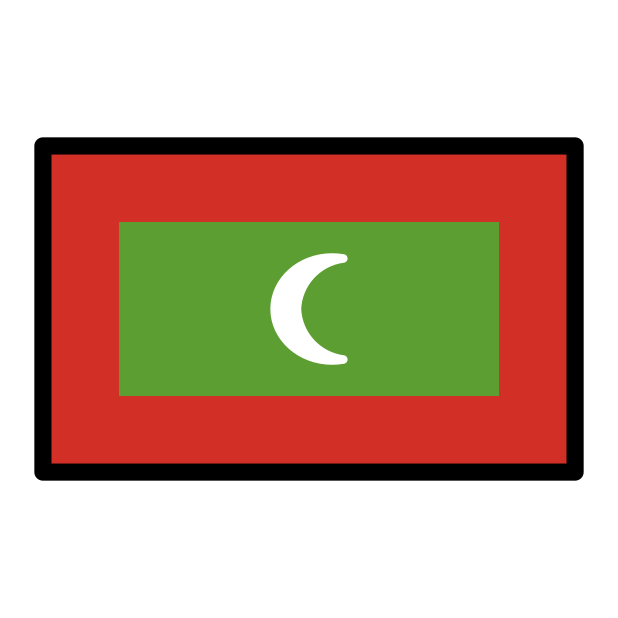
flag: Maldives